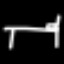
Label: bed